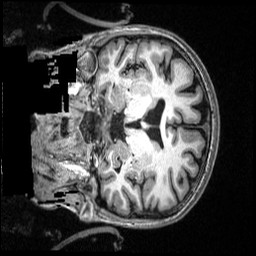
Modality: T1w
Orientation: coronal
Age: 22
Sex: female
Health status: ill
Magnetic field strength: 3 T
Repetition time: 2.53 s
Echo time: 0.00331 s